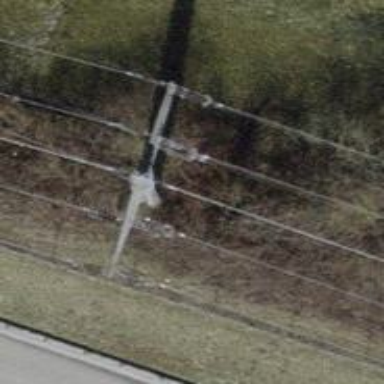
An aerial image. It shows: Concrete power pole.